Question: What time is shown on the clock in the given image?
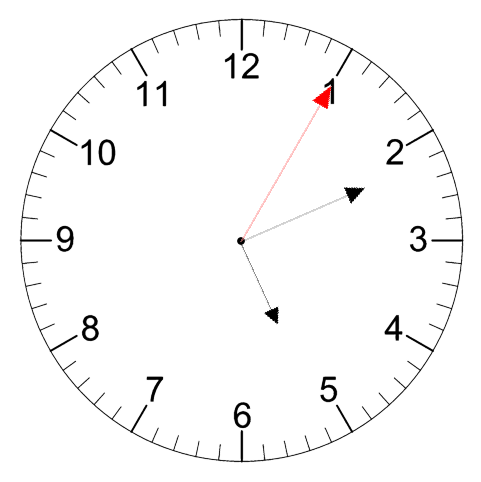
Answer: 05:11:05